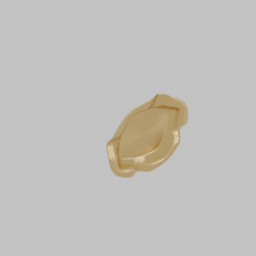
Label: decoration